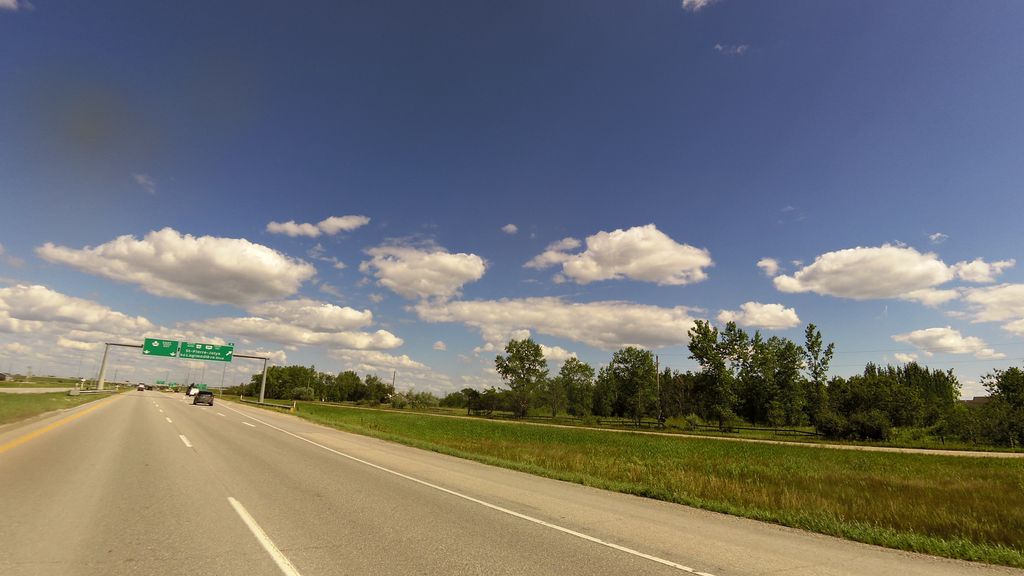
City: winnipeg